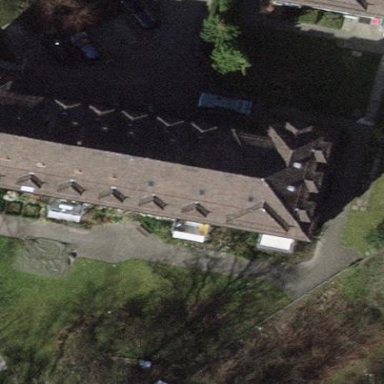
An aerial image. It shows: Building with hipped roof shape.